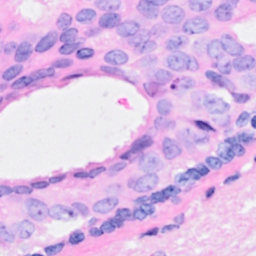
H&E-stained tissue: Breast